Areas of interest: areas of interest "Scenic Spot"
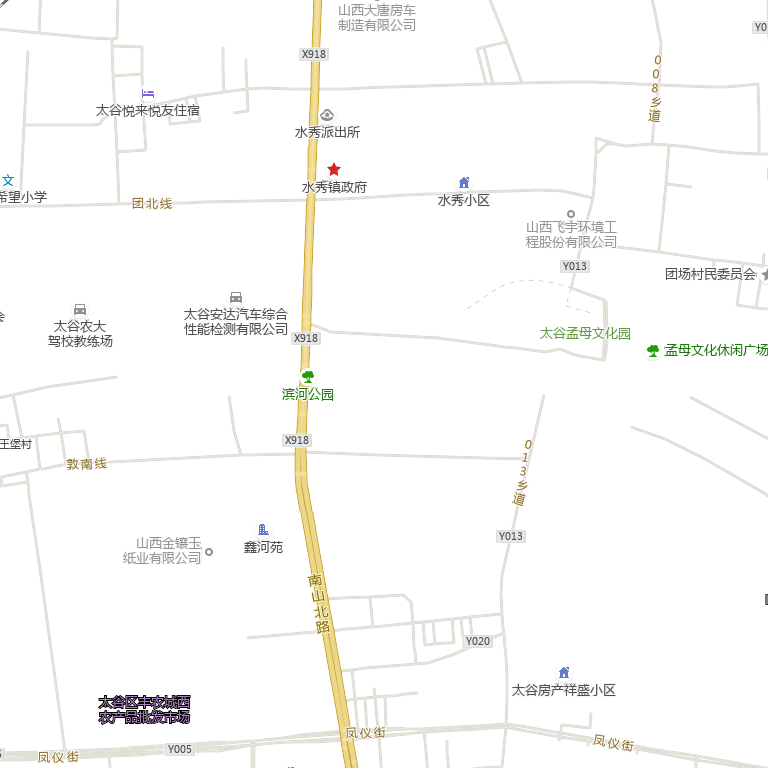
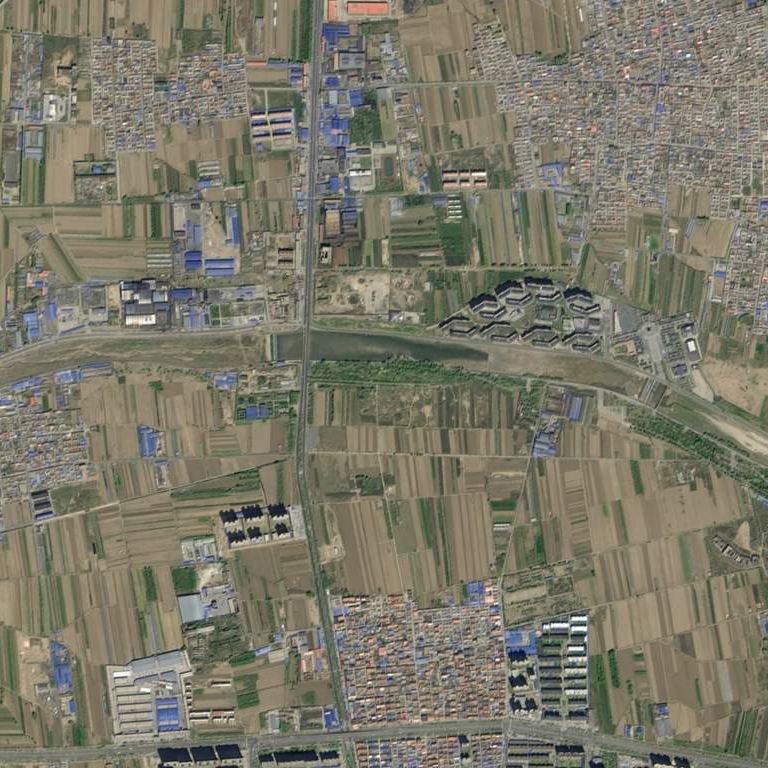